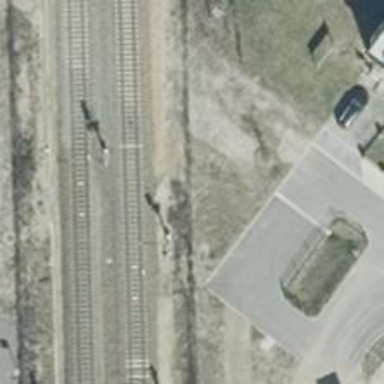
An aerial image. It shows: Railway signal with block marker train protection type.